Interaction volume radius: 10 \u00c5
Interaction volume height: 25 \u00c5
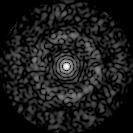
Disorder parameter: 0.8256